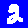
Digit: 2